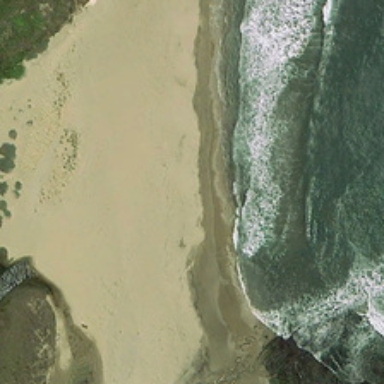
A piece of ocean is near yellow beach and many green plants .